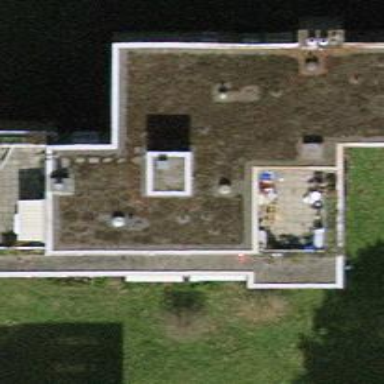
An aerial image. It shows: Light grey apartments with grey roof.